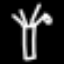
Label: palm tree